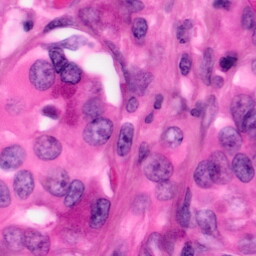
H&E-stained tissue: Pancreatic